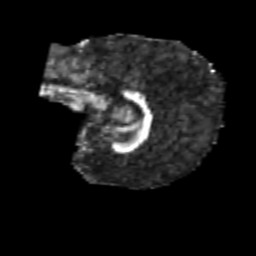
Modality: FA
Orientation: sagittal
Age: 7
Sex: male
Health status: healthy